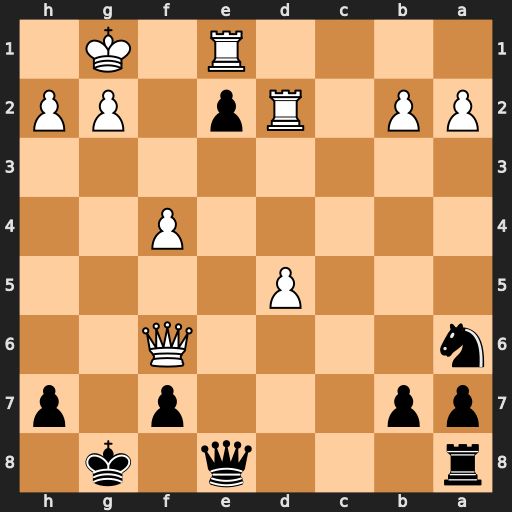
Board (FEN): r3q1k1/pp3p1p/n4Q2/3P4/5P2/8/PP1Rp1PP/4R1K1
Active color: b
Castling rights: -
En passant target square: -
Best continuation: Qe3+ Kh1 Qxd2 Qg5+ Kf8